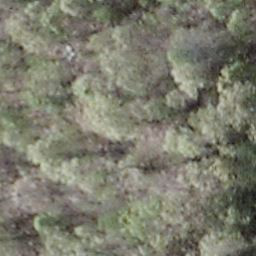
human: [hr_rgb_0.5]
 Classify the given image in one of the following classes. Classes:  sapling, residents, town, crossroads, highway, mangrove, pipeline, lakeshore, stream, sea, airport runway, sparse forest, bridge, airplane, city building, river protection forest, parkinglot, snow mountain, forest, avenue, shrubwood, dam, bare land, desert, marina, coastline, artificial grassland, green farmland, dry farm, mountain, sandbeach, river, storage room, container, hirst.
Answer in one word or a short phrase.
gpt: shrubwood